Aerial crown-view tile of a tropical tree (Barro Colorado Island, Panama), acquired 20250414:
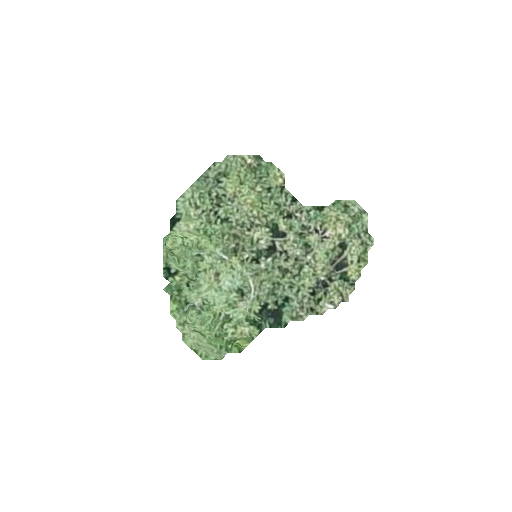
Species: Miconia argentea
GBIF accepted scientific name: Miconia argentea
Crown area: 42.025 m²